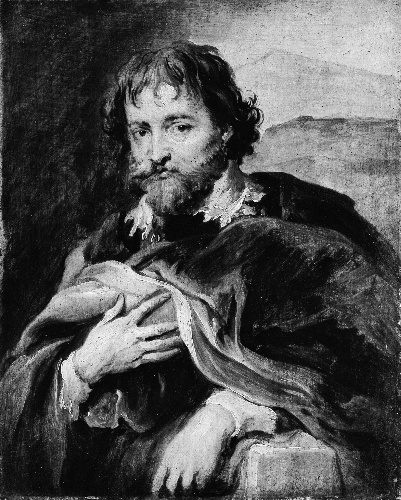
Title: Sir Peter Paul Rubens (1577–1640)
Artist: Anthony van Dyck
Artist bio: Flemish, 17th century
Object type: Painting, monochrome
Classification: Paintings
Medium: Oil on wood
Dimensions: 10 x 7 5/8 in. (25.4 x 19.4 cm)
Department: European Paintings
Credit line: Bequest of Bertha H. Buswell, 1941
Accession year: 1942
Repository: Metropolitan Museum of Art, New York, NY
Tags: Men|Portraits